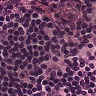
Metastatic tissue present: no